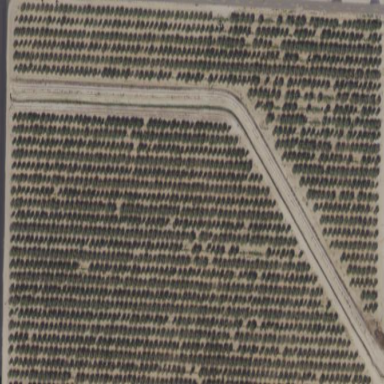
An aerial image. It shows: Orchard.